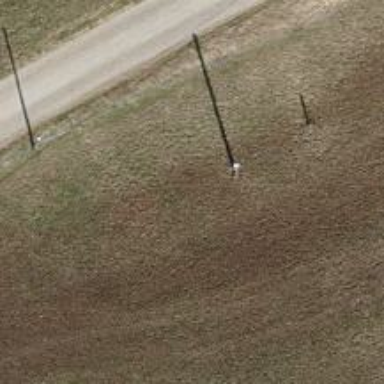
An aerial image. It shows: Power pole.